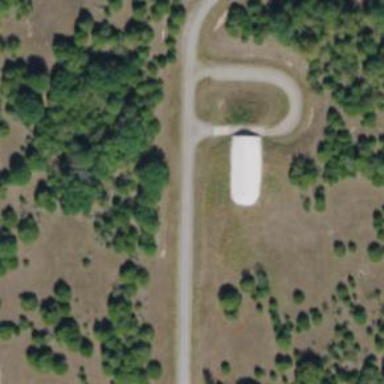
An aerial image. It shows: Military bunker.